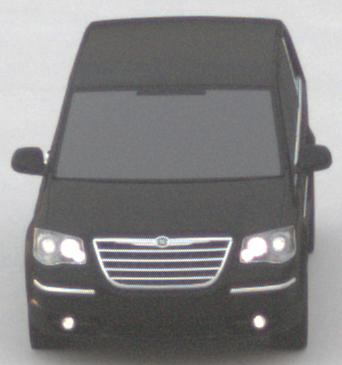
Make: Chrysler
Model: Grand Voyager 3.8
Detailed model: Grand Voyager
Model produced from: 2008/03
Model produced until: 2010/12
Doors: 5
Color: black
Road condition: dry road
Daytime: sunrise or sunset
Contrast: low contrast